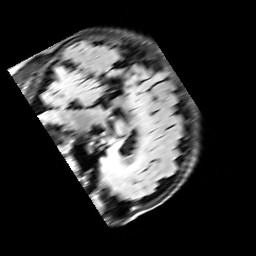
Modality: FLAIR
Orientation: sagittal
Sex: male
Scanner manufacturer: siemens
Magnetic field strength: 3 T
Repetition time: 10 s
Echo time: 0.09 s